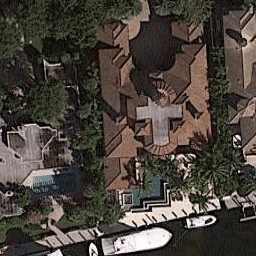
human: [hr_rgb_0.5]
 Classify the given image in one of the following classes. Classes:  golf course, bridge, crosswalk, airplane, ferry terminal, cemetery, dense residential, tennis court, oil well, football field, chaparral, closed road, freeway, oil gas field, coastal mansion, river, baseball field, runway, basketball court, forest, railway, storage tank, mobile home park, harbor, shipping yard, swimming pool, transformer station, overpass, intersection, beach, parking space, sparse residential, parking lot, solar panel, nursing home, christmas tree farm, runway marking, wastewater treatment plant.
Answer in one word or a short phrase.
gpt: coastal mansion